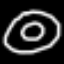
Label: donut